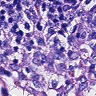
Metastatic tissue present: no